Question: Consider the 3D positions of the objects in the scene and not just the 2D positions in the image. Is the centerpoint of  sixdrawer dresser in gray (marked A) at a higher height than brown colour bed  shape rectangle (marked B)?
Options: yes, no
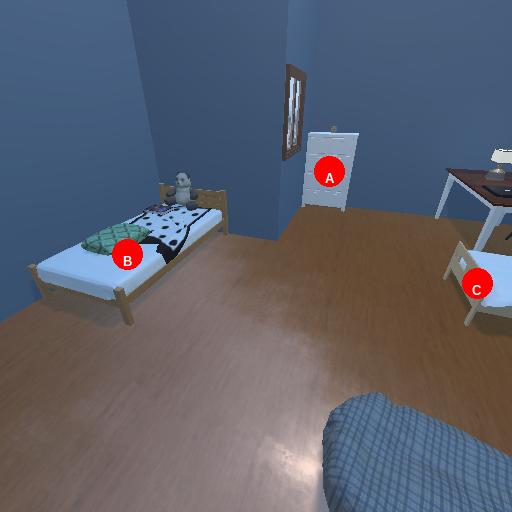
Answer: yes